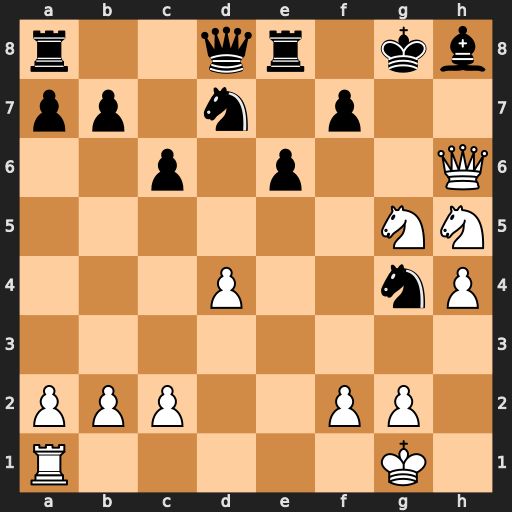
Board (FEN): r2qr1kb/pp1n1p2/2p1p2Q/6NN/3P2nP/8/PPP2PP1/R5K1
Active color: w
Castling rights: -
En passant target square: -
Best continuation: Qh7+ Kf8 Qxf7#